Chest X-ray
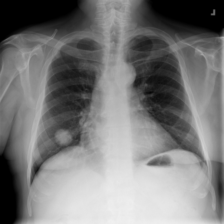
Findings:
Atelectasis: negative
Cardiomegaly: positive
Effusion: positive
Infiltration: negative
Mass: positive
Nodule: negative
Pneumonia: negative
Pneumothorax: negative
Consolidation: negative
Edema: negative
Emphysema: negative
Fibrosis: negative
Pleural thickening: negative
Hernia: negative